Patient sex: F
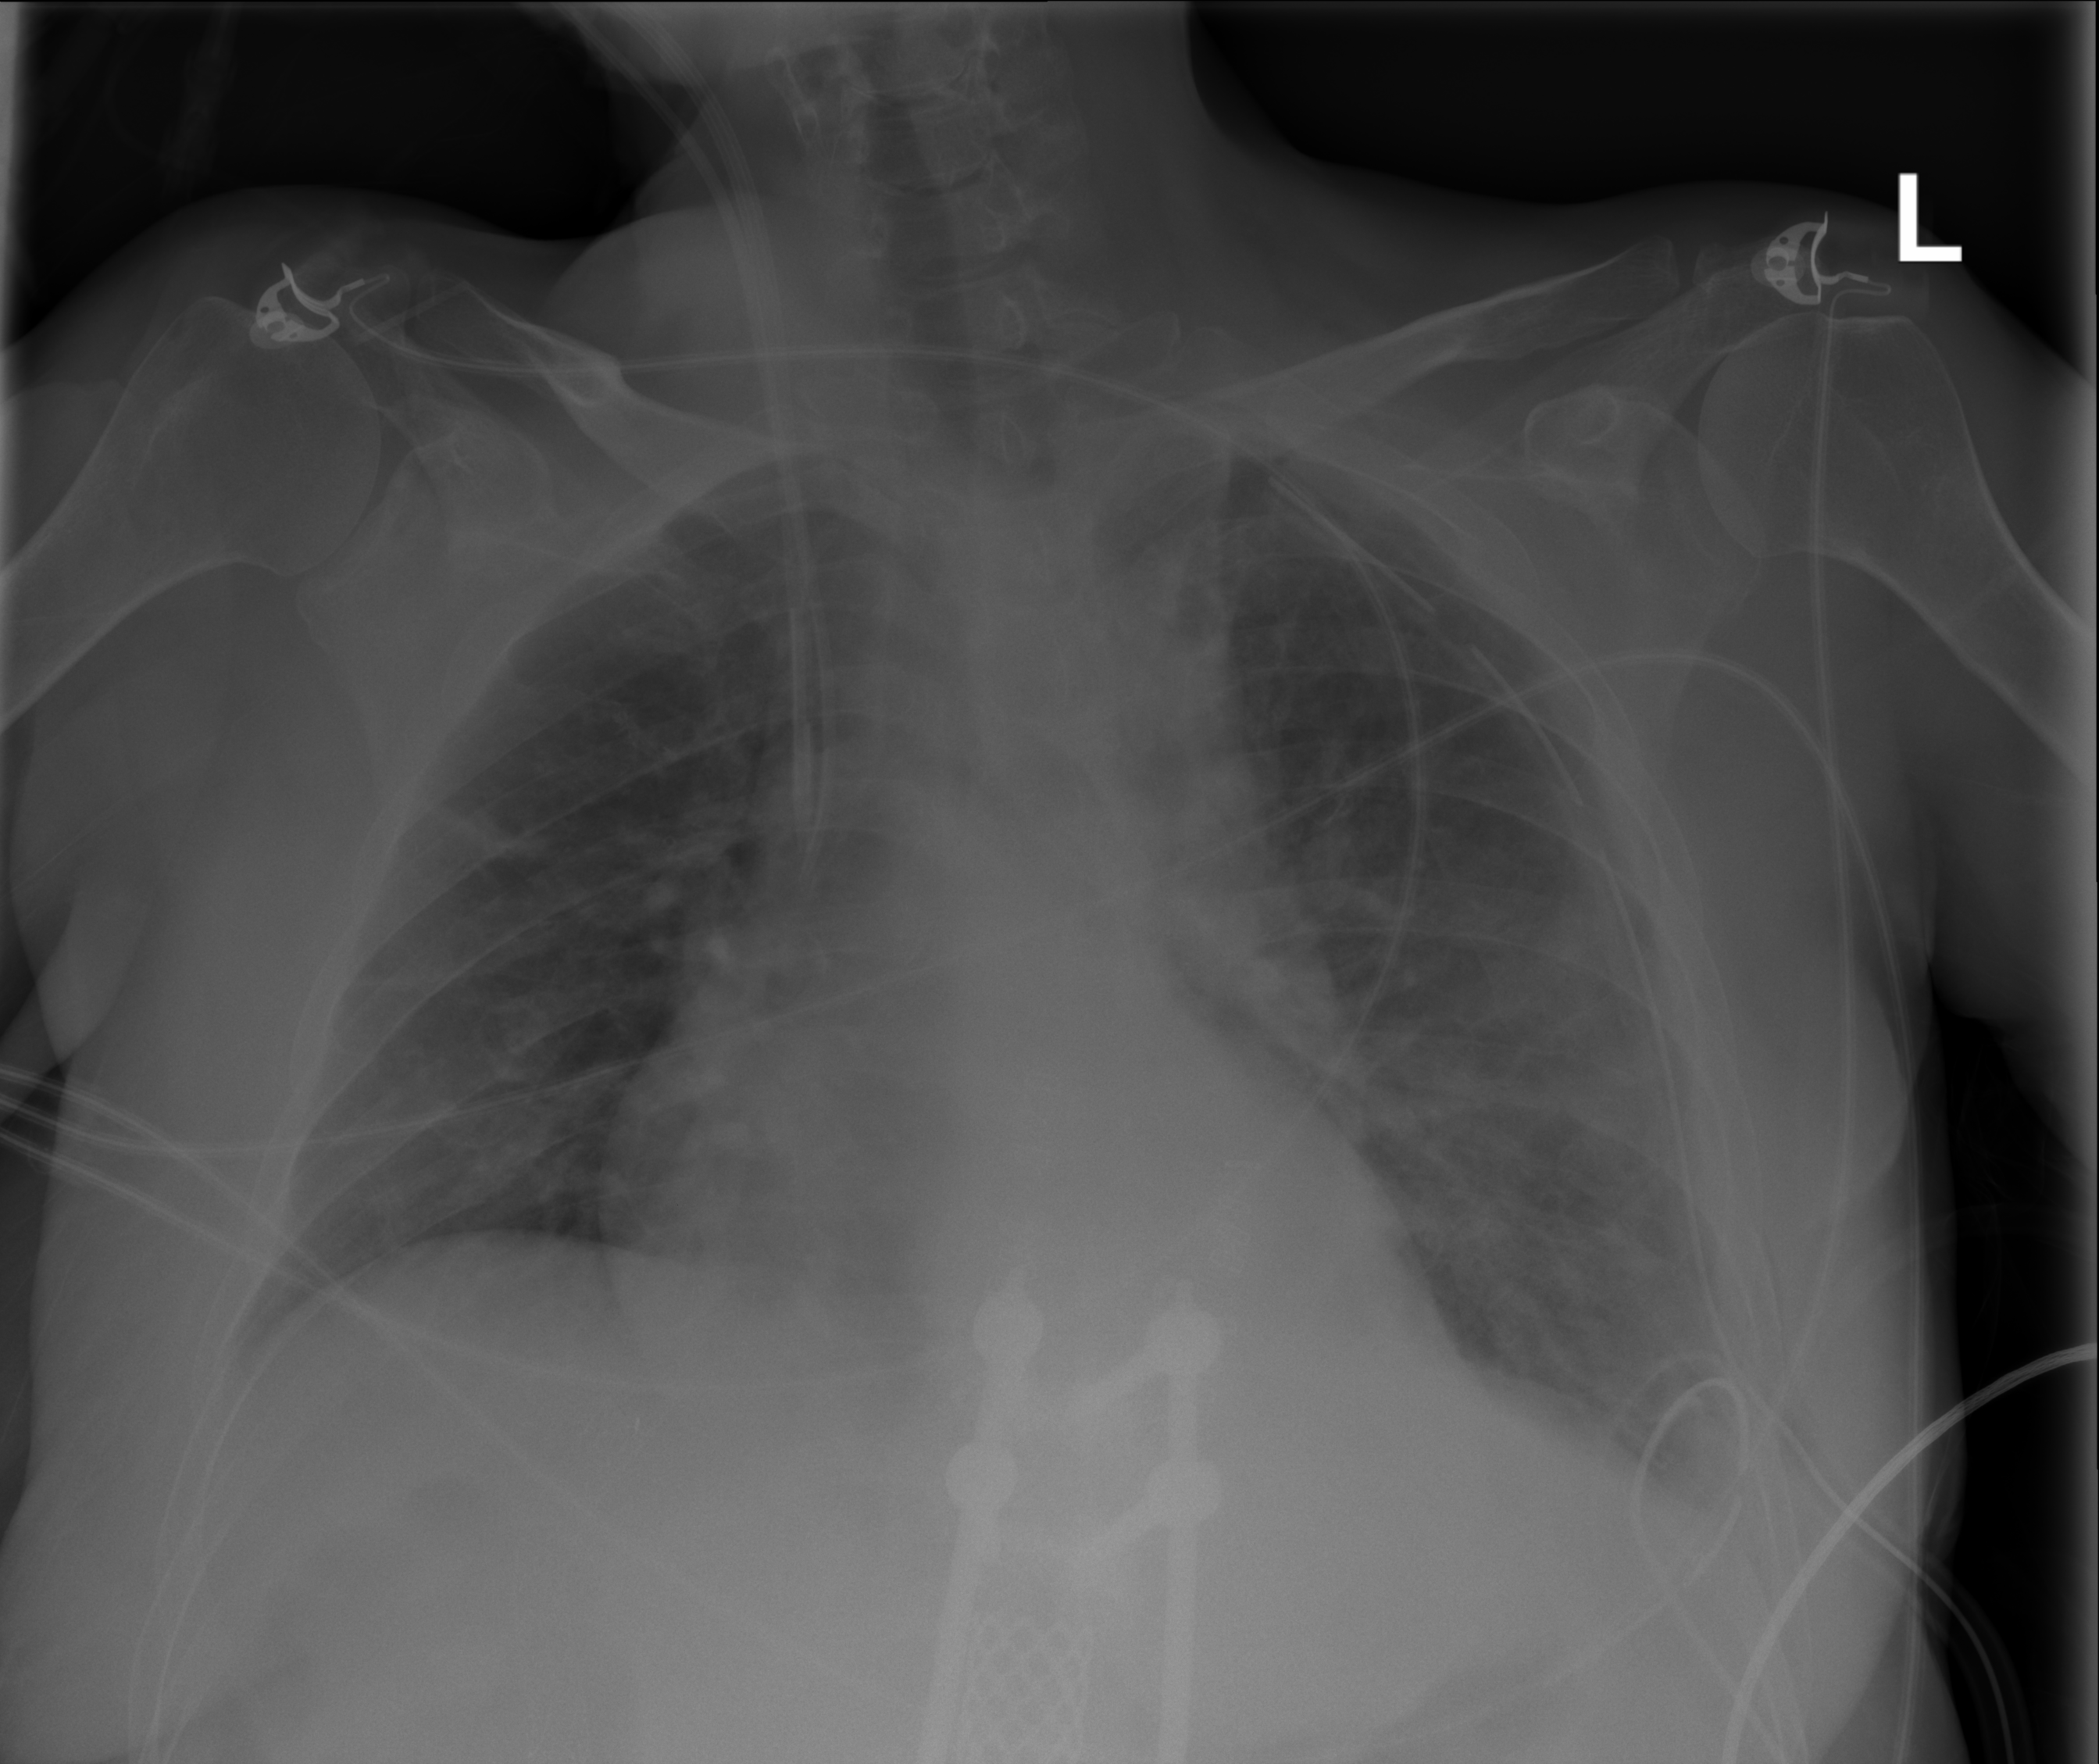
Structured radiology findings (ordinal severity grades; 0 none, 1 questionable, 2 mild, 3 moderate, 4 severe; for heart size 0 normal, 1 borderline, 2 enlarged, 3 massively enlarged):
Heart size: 1
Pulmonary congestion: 0
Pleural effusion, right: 0
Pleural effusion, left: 2
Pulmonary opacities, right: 0
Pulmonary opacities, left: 0
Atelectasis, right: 2
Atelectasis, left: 2